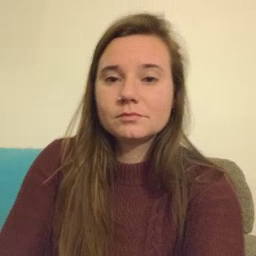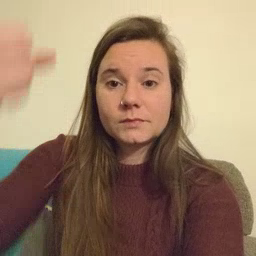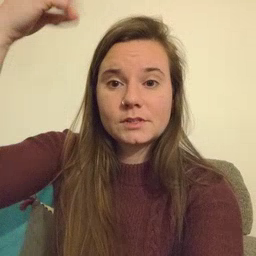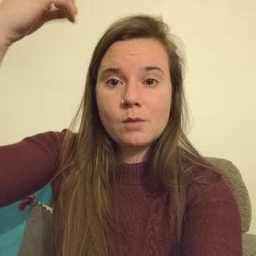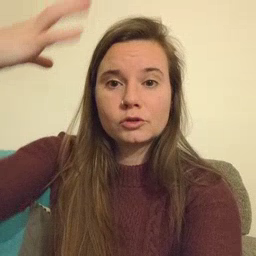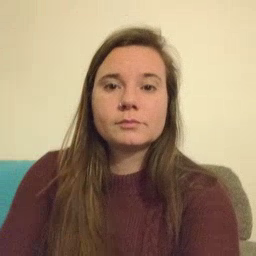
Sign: shower